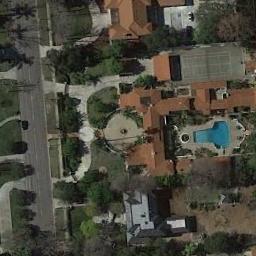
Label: tennis_court